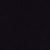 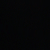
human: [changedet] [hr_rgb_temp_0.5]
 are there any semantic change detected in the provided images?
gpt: Nothing has changed.